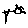
Label: bird